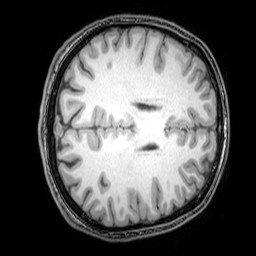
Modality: T1w
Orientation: axial
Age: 24
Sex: male
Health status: healthy
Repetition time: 0.081 s
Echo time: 0.037 s